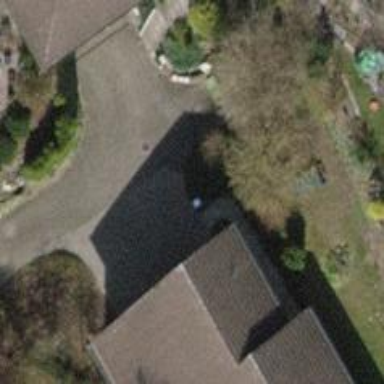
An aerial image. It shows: Driveway made of paving stones.